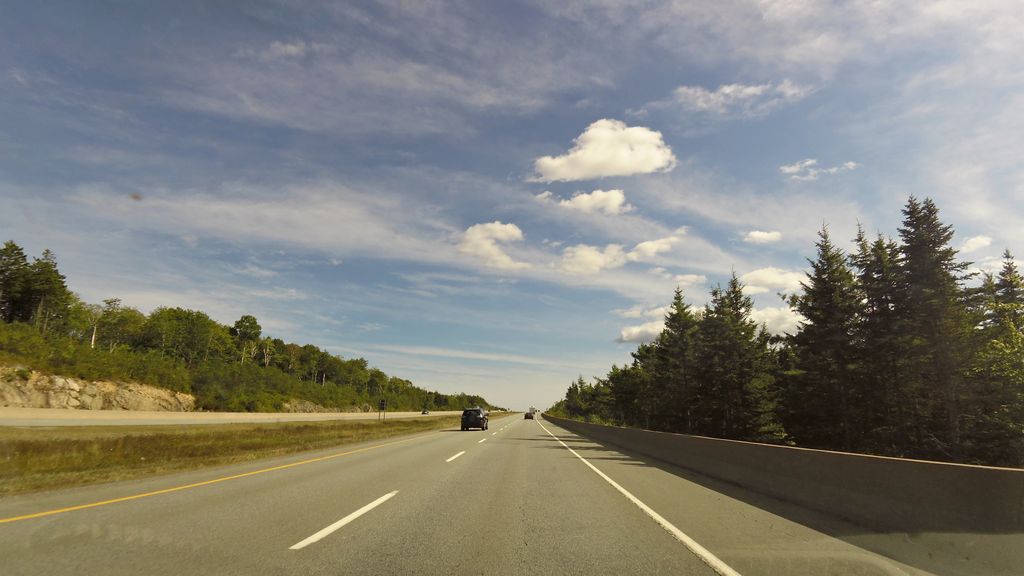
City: halifax